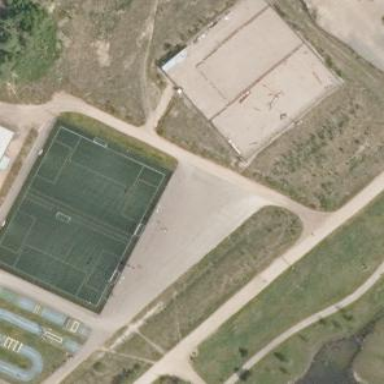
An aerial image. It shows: Fenced pitch for dog agility sports.